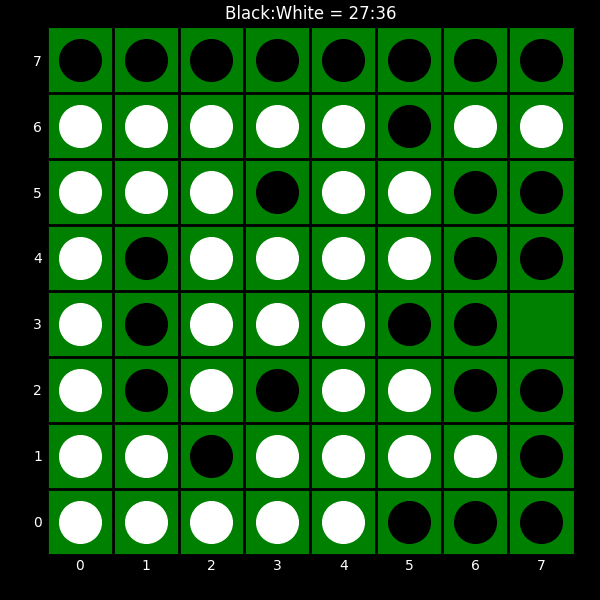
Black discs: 27
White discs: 36